Question: I have a list of 'articles' each of which has a simple string array of 'Tags'. I count the tag frequency like this:
'''
getTags = (articles) ->
tags= {}
for article in articles
for tag in article.Tags
tags[tag] = (tags[tag] or 0) + 1
tags
'''
The 'tags' map produced is an object with property names set to the 'Tag' name and property values set to the frequency count, like so:

I would like to order this list by the property value (the frequency count), how can I achieve this?
Note:
Thanks to @LeonidBeschastny I now have working code:
'''
getTags = (articles) ->
tags = {}
for article in articles
for tag in article.Tags
tags[tag] = (tags[tag] or 0) + 1
tags = do (tags) ->
keys = Object.keys(tags).sort (a, b) -> tags[b] - tags[a]
{name, count: tags[name]} for name in keys
tags
'''
You can see that I am having to project the unsorted 'tags' map object into a new array of sorted '{name:value}' objects.
This feels like it is too much work and I think maybe the original unsorted object was a mistake. Is there a way to get to the sorted array without going through this intermediate step?
Thanks to @hpaulj for doing some time tests and discovering that the code above is actually reasonably efficient compared to other potential solutions, such as a running sorted heap.
I have now put this code into production and it is working well.
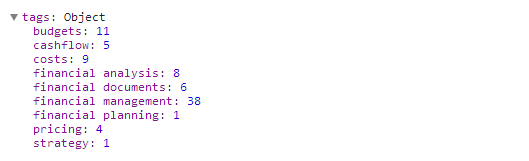
Answer: You may sort your tags using 'Array::sort' and then rebuild 'tags' object:
'''
tags = do (tags) ->
res = {}
keys = Object.keys(tags).sort (a, b) -> tags[b] - tags[a]
for k in keys
res[k] = tags[k]
res
'''
# Update
As for insertion order, 'mu is too short' is right, it's not guaranteed by ECMA specification. 'V8' maintains it for literal (non-numerical) keys, but I'm not so sure about other JS engines.
So, the right solution is to use arrays anyway:
'''
tags = do (tags) ->
keys = Object.keys(tags).sort (a, b) -> tags[b] - tags[a]
{name, count: tags[name]} for name in keys
'''